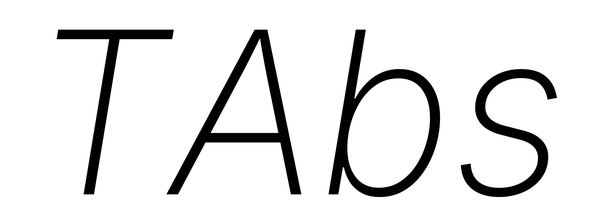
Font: Inter-Italic_ExtraLight_Italic